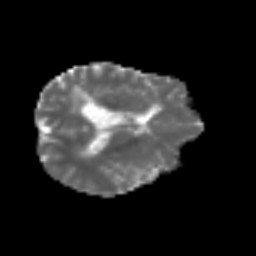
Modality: MD
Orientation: axial
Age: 64
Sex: male
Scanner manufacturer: siemens
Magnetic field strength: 3 T
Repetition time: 3.2 s
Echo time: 0.081 s